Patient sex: M
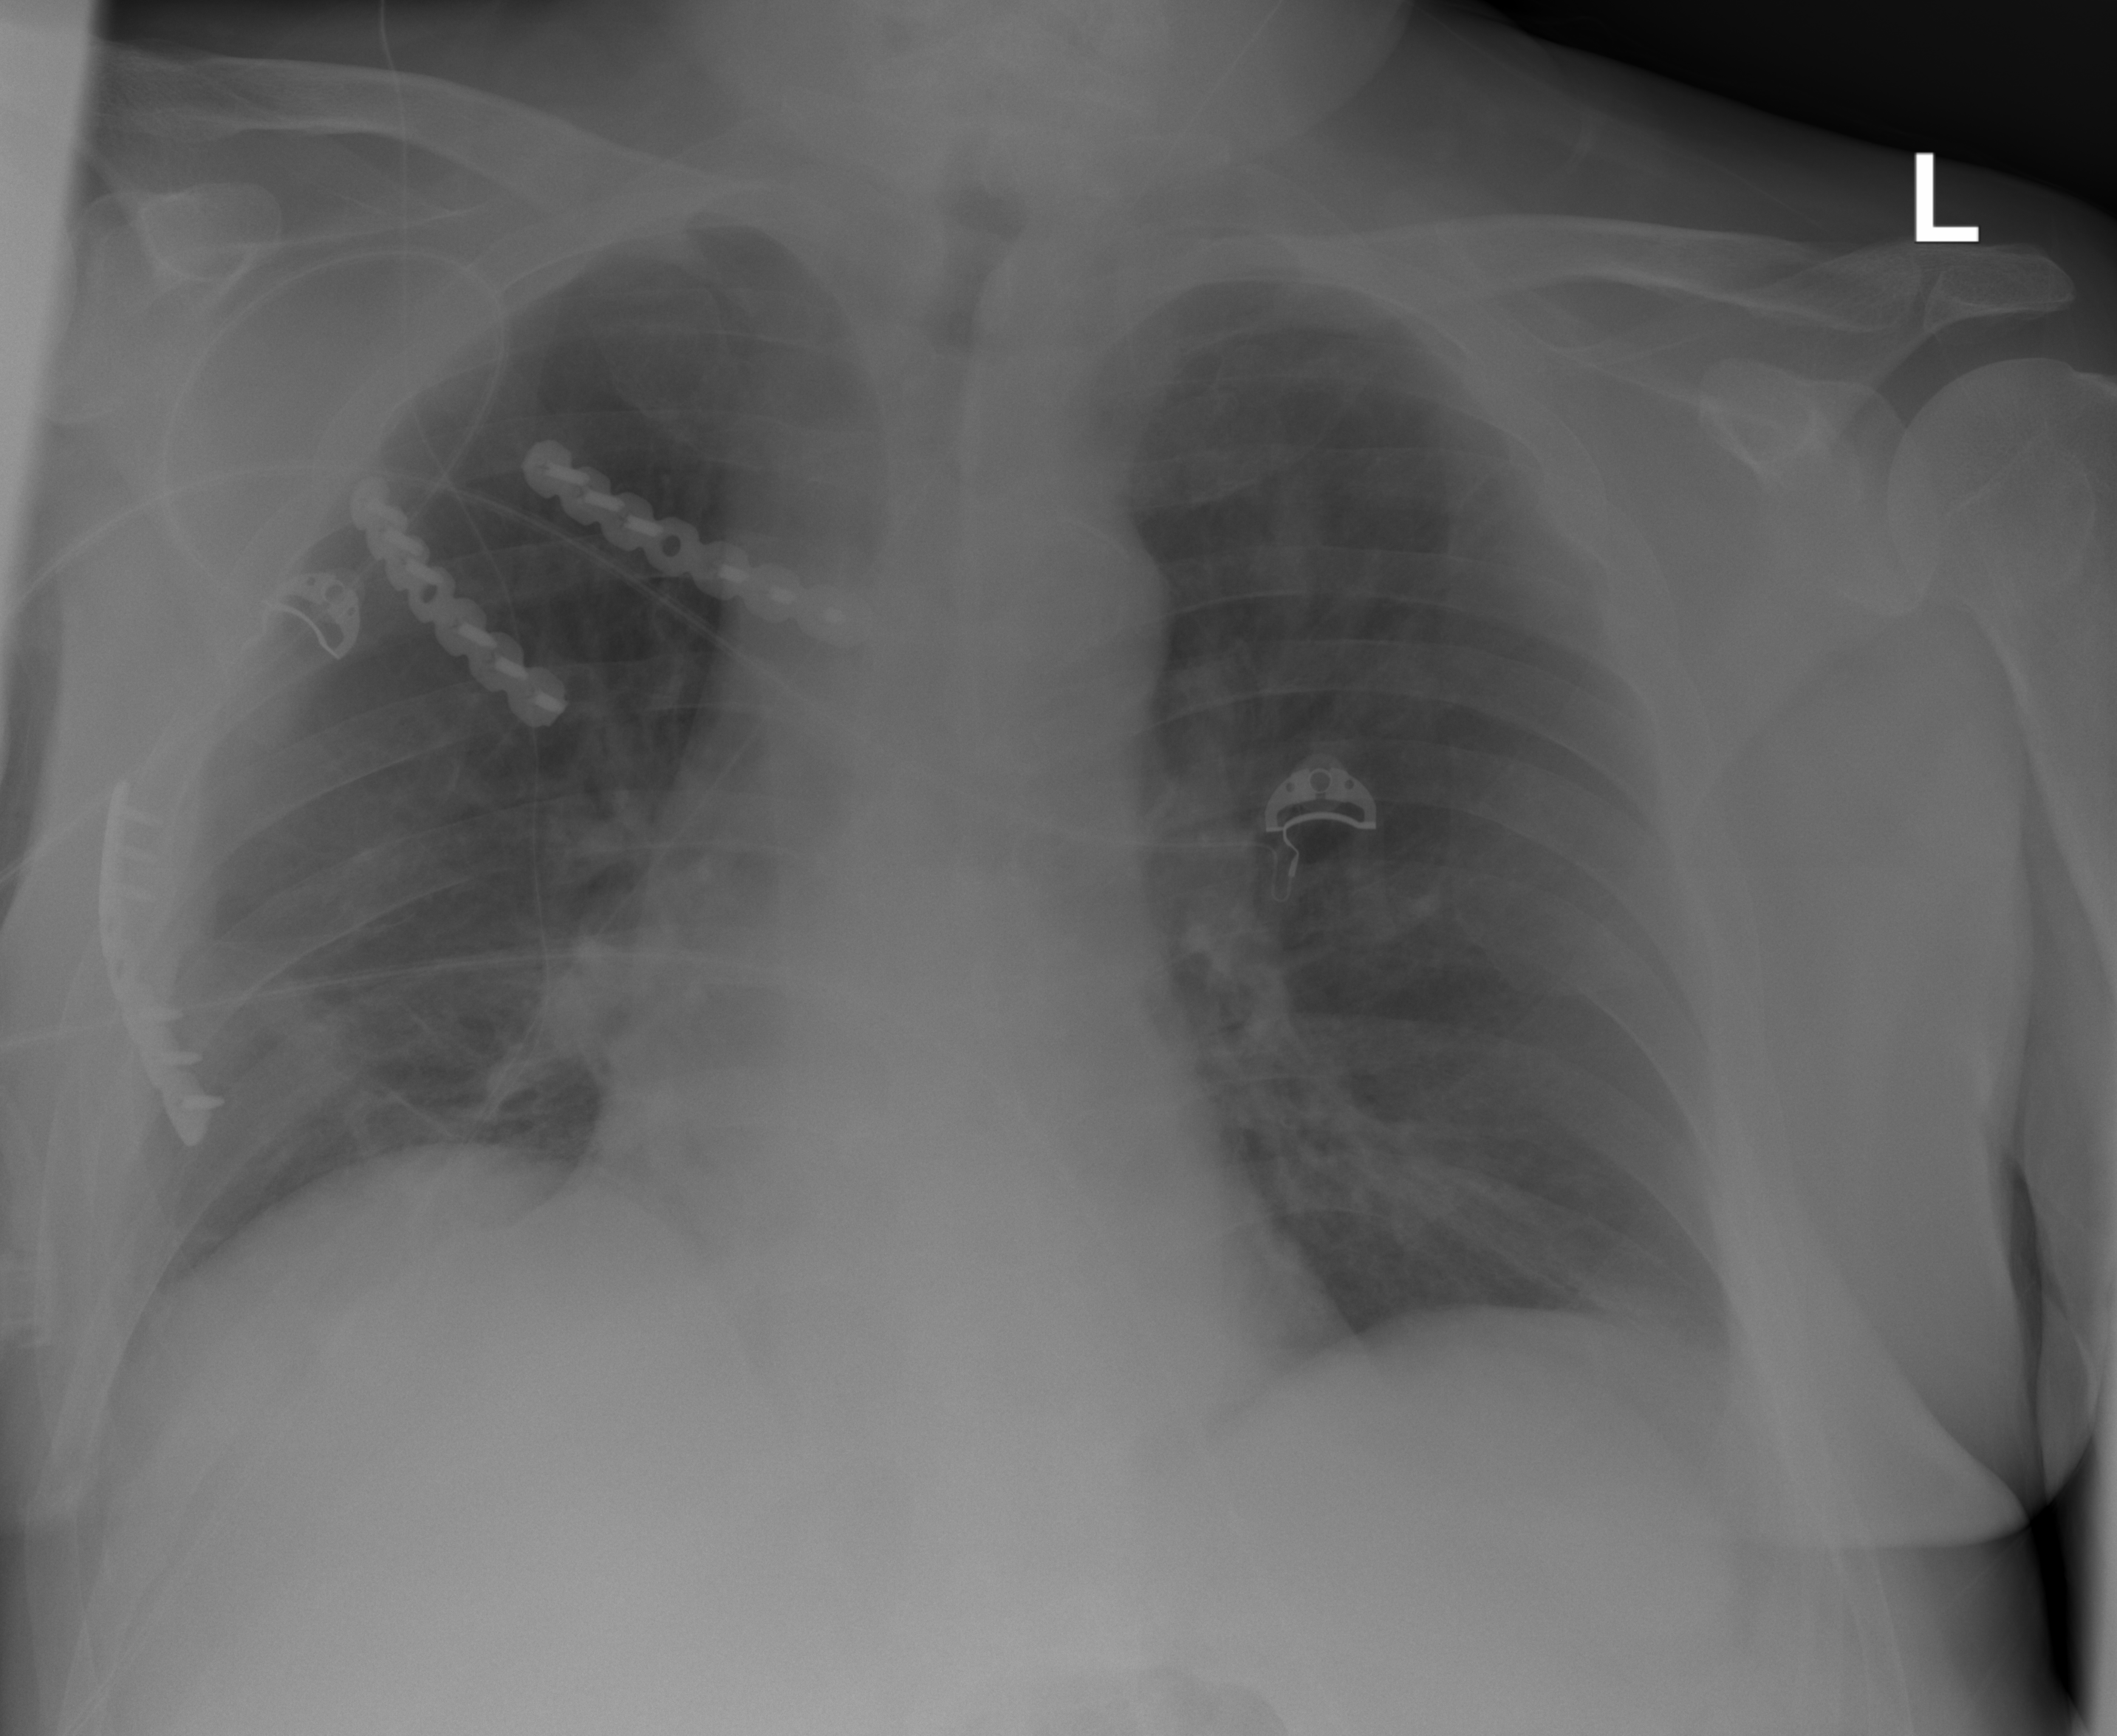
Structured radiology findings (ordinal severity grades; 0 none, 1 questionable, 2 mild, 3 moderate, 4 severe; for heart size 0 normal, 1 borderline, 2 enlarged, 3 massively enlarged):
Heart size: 2
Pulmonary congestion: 2
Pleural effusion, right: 0
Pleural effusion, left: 0
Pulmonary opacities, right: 0
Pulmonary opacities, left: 0
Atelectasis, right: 2
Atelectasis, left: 2